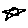
Label: star